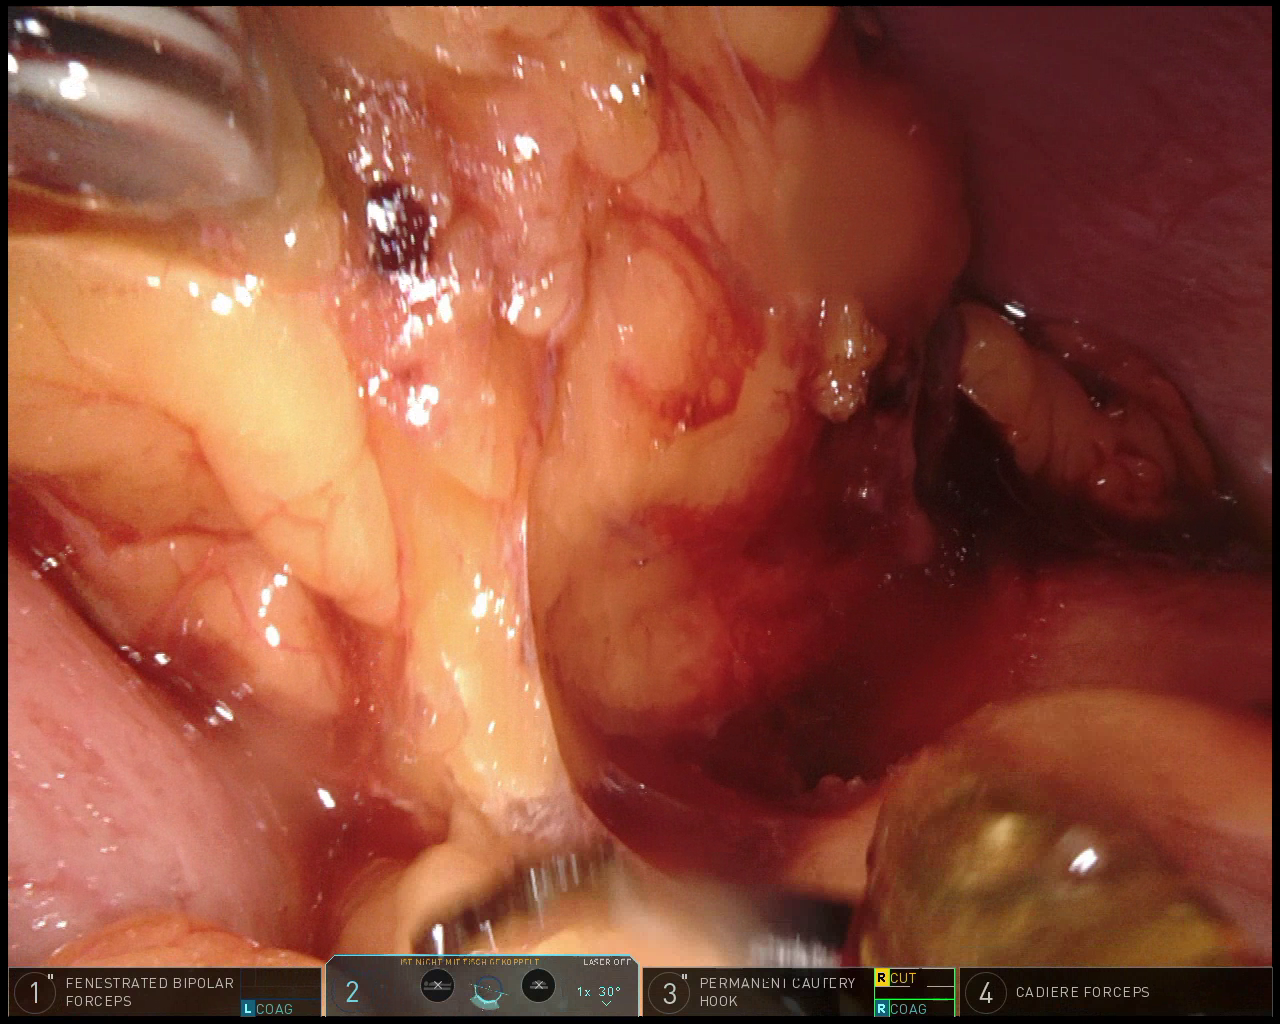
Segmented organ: spleen
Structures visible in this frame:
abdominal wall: yes
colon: yes
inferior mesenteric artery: no
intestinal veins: no
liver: no
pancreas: no
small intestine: no
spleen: yes
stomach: no
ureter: no
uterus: no
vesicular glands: no